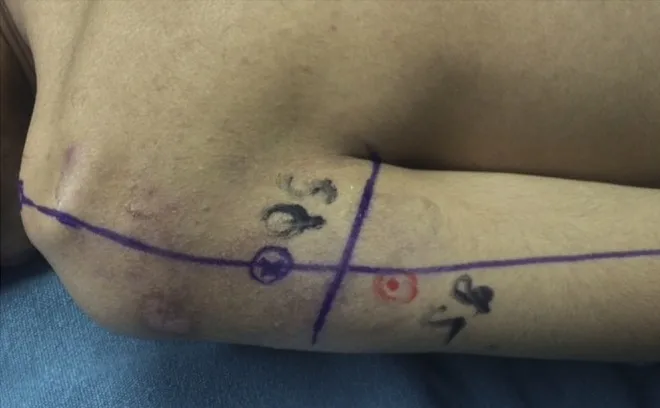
The red circle marks the localized cutaneous branch of the axillary nerve at the skin level (located by ultrasound).
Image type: medical_photograph (skin_photograph)